The image is the raw time-domain waveform of a rolling-element bearing's vibration signal. Determine the bearing's health state. Answer with exactly one of: normal, inner_race, outer_race, ball.
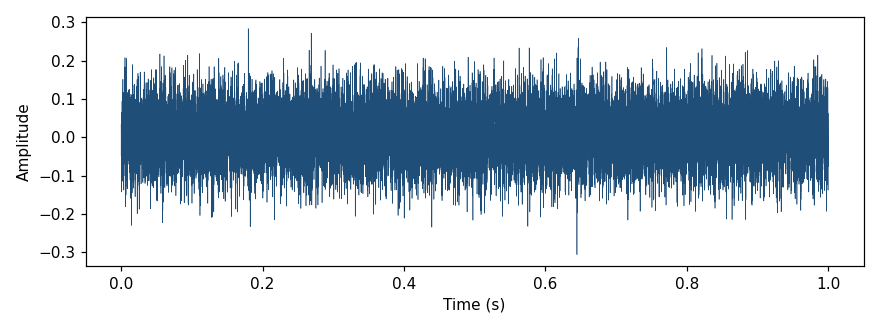
Answer: normal